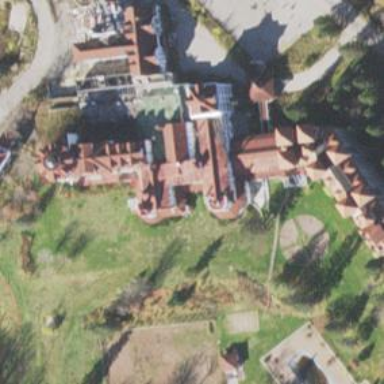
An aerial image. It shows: Hotel building.